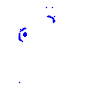
Particle: proton